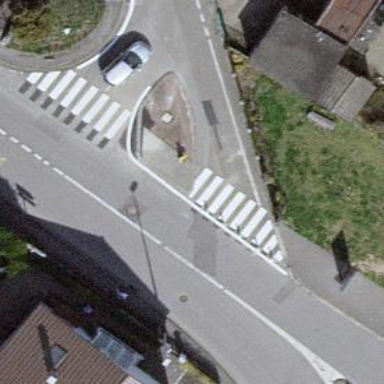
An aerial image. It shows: Uncontrolled zebra crossing on the road.